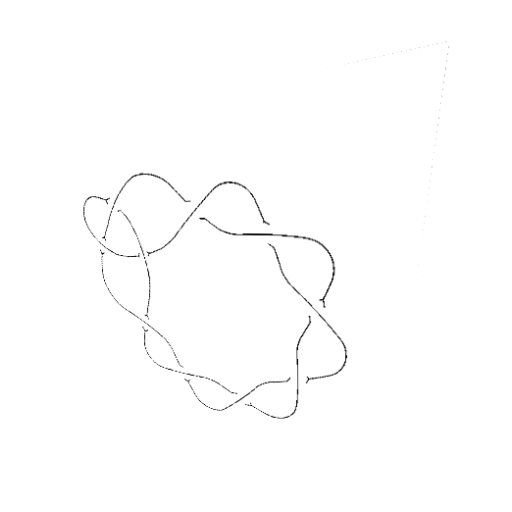
Crossing number: 10